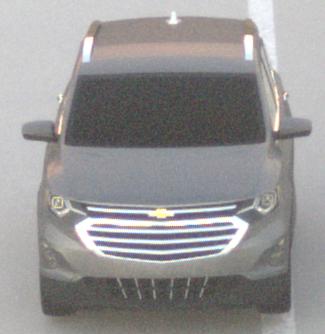
Make: Chevrolet
Model: Equinox
Detailed model: Gen. 2
Model produced from: 2015
Model produced until: 2017
Doors: 5
Color: gray
Road condition: dry road
Daytime: sunrise or sunset
Contrast: low contrast